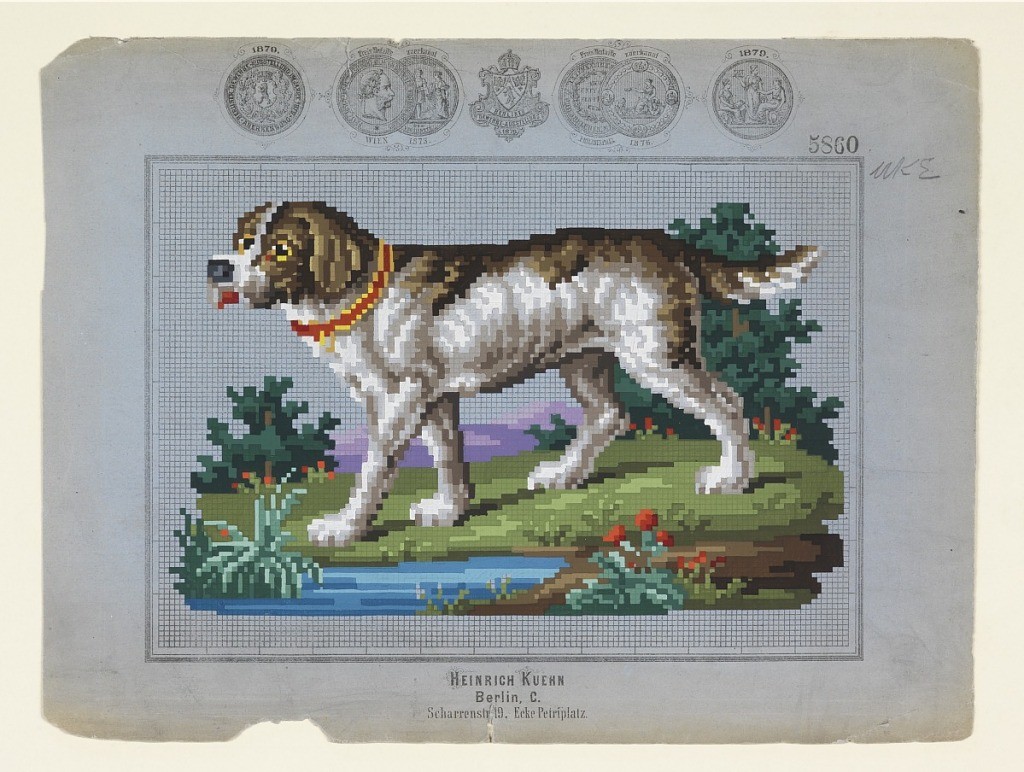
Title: Berlin Wool Work: Hunting Dog
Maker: Heinrich Kuehn, Berlin
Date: ca. 1879
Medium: Brush and gouache, etching on thick blue wove paper
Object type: Print
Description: Design on squared paper for Berlin wool work; a dog facing left